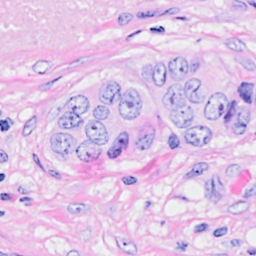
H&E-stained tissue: Breast